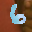
Label: 6